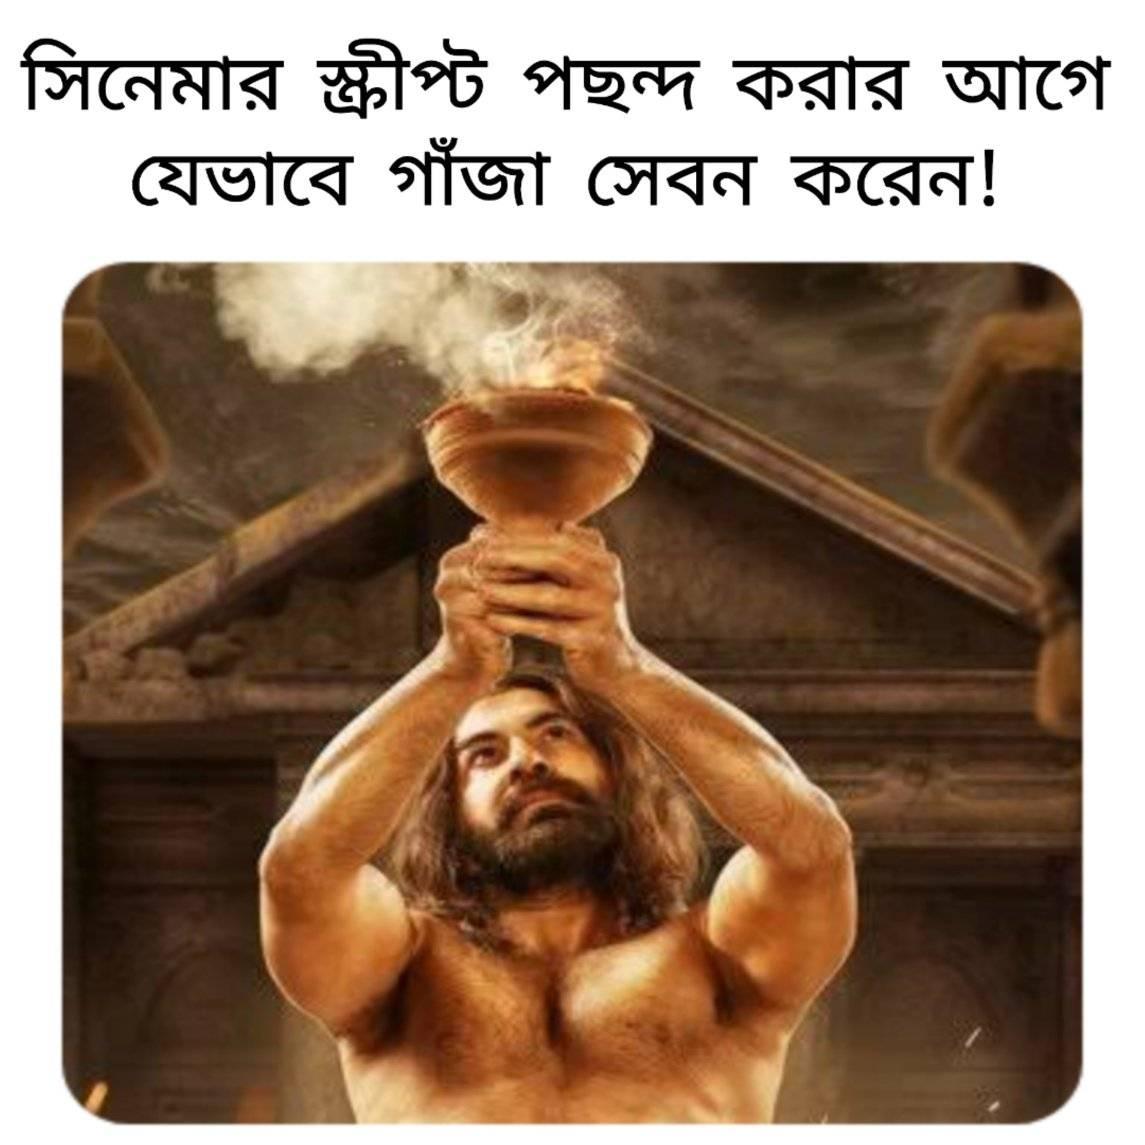
Caption: সিনেমার স্ক্রীপ্ট পছন্দ করার আগে যেভাবে গাঁজা সেবন করেন !
Label: hate